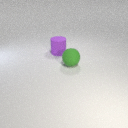
large green rubber sphere in front of large purple rubber cylinder